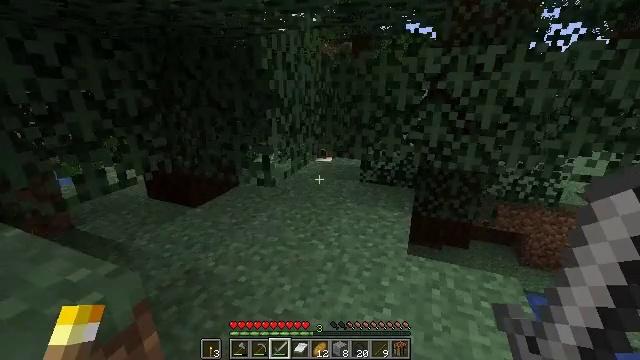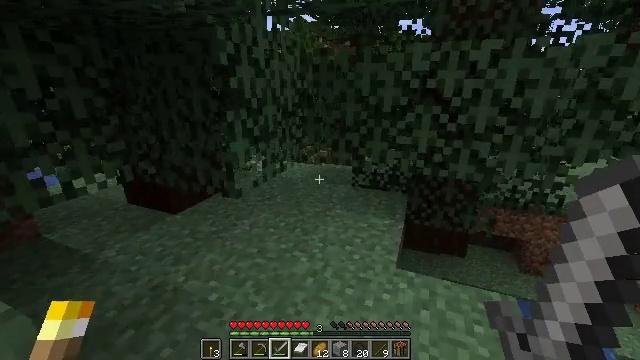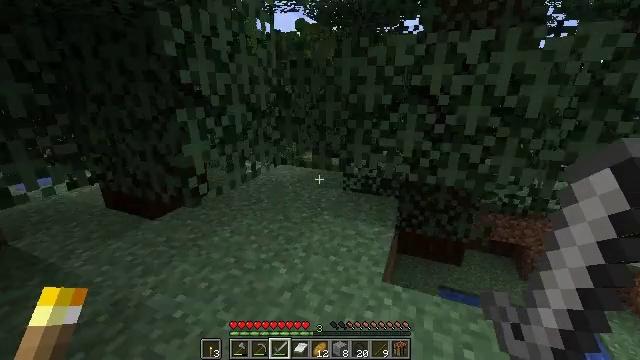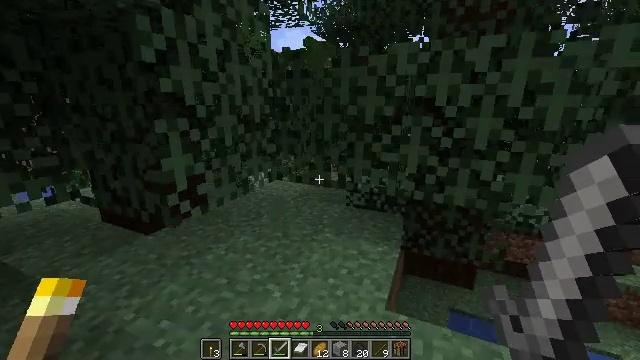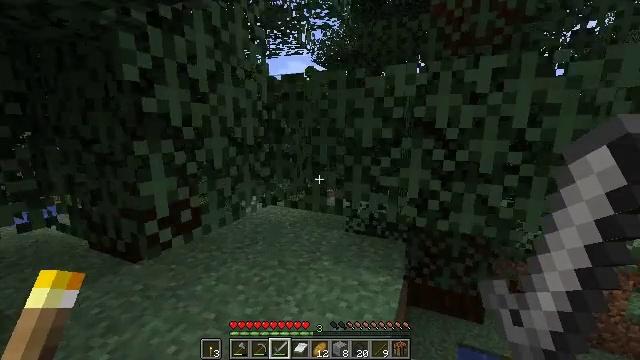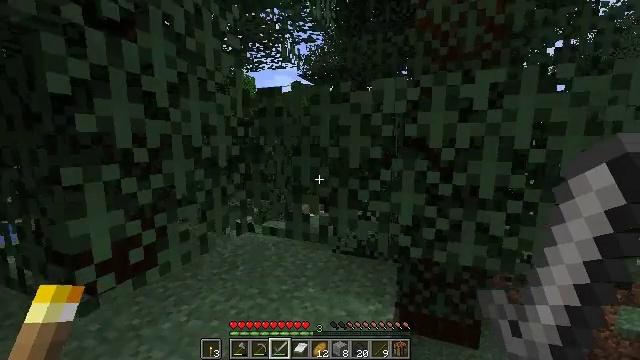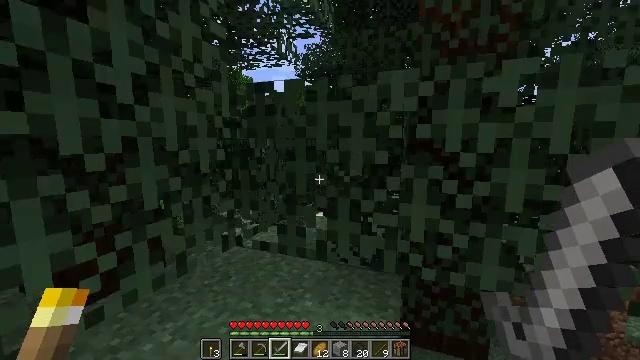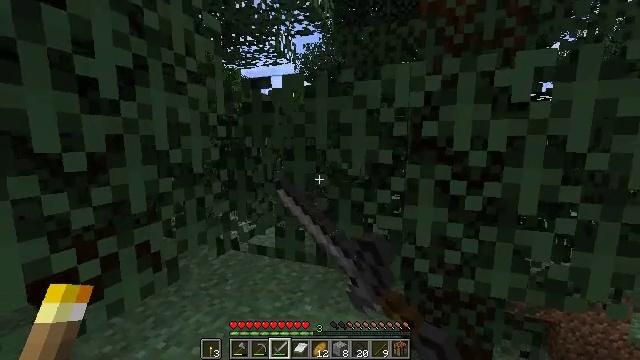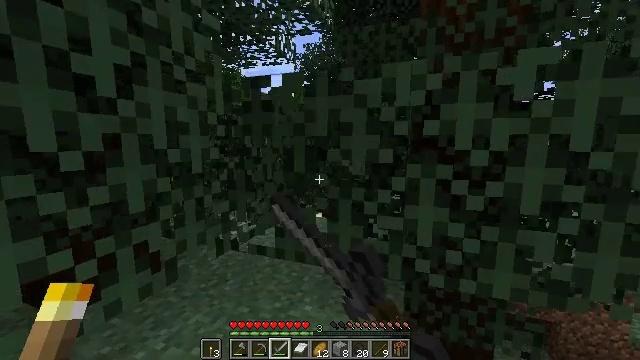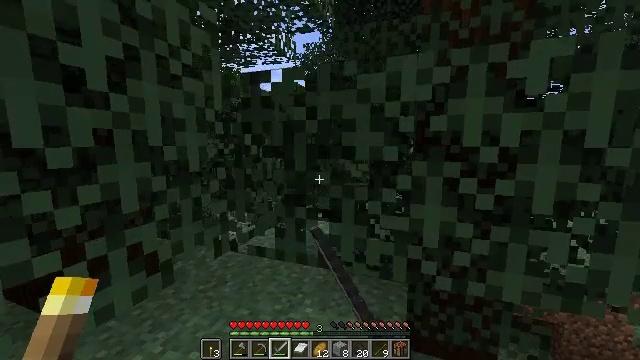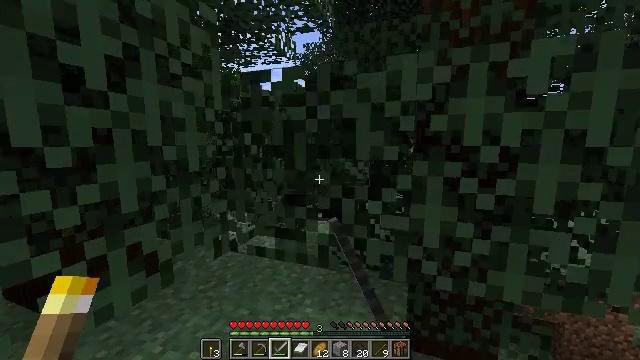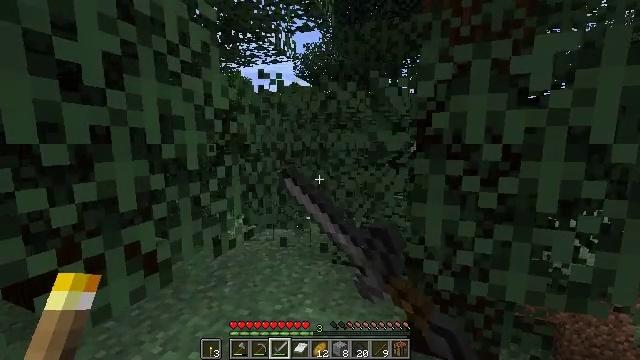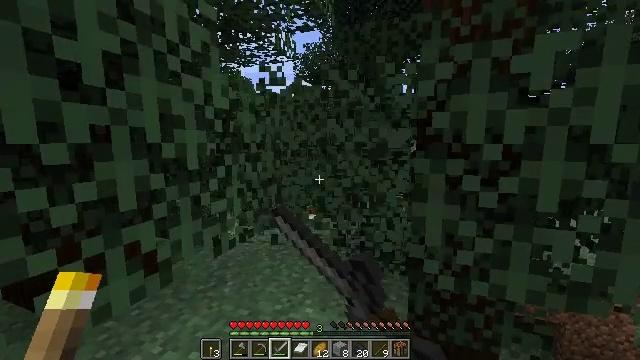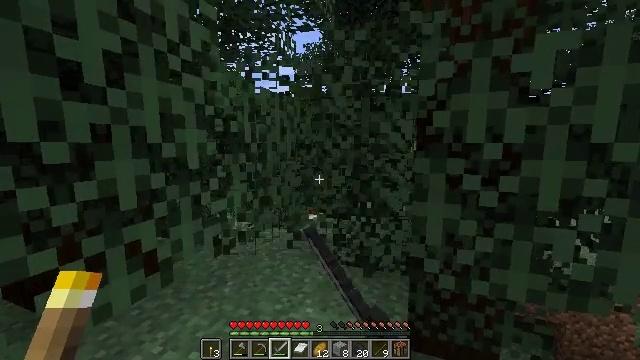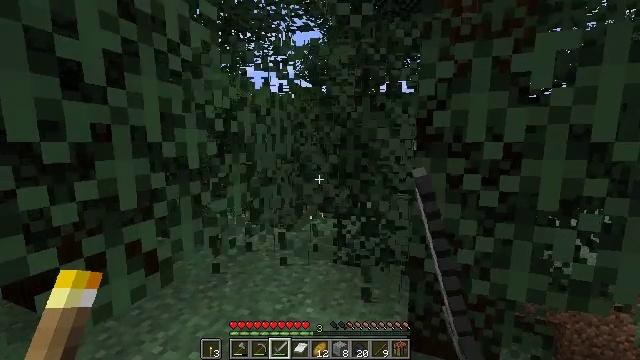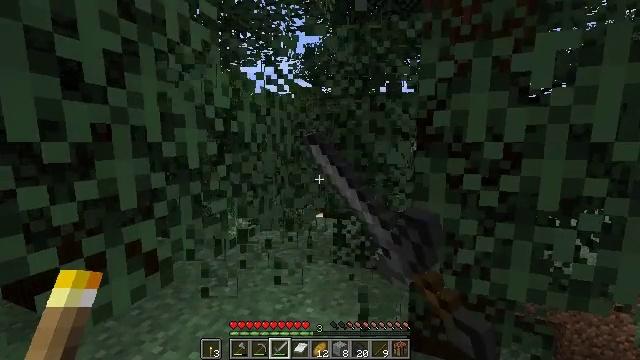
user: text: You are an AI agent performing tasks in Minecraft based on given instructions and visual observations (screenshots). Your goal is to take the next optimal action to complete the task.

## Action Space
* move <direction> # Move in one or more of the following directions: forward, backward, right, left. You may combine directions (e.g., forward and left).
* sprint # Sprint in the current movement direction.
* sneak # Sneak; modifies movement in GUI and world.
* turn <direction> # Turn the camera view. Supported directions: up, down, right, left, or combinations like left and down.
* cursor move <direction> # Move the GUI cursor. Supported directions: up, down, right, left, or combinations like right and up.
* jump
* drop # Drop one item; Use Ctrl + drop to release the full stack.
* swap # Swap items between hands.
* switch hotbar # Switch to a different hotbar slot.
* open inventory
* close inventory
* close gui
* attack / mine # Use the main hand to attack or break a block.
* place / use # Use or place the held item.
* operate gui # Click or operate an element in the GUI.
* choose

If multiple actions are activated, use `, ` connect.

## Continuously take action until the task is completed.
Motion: motion action
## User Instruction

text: Destroy the spruce leaves to get sticks and saplings.
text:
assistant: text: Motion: move forward and move right
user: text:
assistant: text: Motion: move forward and move right
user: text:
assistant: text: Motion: move forward, turn left and up
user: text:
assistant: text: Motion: move forward, turn up
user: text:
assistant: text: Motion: move forward, turn right and up
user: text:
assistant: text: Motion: attack / mine
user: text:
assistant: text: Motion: attack / mine
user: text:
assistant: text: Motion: attack / mine
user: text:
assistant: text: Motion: attack / mine
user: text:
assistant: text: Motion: attack / mine
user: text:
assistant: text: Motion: attack / mine
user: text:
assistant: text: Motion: attack / mine
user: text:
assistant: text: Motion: attack / mine
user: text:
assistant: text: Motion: attack / mine
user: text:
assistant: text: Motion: attack / mine
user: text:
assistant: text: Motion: move forward, turn left, attack / mine
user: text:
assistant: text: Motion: move forward, turn left, attack / mine
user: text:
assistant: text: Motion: move forward, turn left, attack / mine
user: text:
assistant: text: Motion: move forward, turn left, attack / mine
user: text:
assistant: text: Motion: move forward, turn left, attack / mine
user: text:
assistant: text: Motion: attack / mine
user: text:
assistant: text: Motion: attack / mine
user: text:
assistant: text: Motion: attack / mine
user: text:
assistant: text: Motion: attack / mine
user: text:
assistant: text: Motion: attack / mine
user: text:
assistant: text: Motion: attack / mine
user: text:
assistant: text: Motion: attack / mine
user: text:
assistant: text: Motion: move forward, attack / mine
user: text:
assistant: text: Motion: move forward, attack / mine
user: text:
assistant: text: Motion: move forward, attack / mine